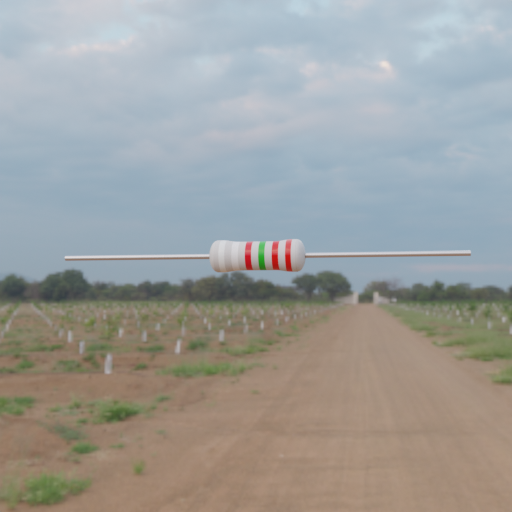
Resistor colour bands (in order): white, white, red, green, red, red